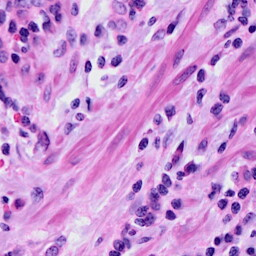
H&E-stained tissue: Cervix